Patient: sex M, age 47
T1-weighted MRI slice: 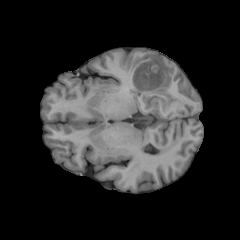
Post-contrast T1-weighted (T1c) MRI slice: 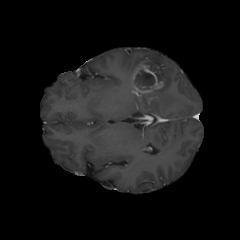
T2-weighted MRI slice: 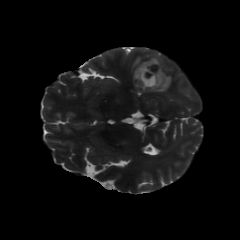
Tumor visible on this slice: yes
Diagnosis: Glioblastoma, IDH-wildtype
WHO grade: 4